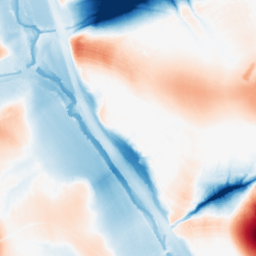
Category: morphological
Decomposition family: morphological
Decomposition parameters: operation: average
size: 50
Upsampling method: quadratic
Upsampling parameters: scale: 8
Upsampling scale: 8